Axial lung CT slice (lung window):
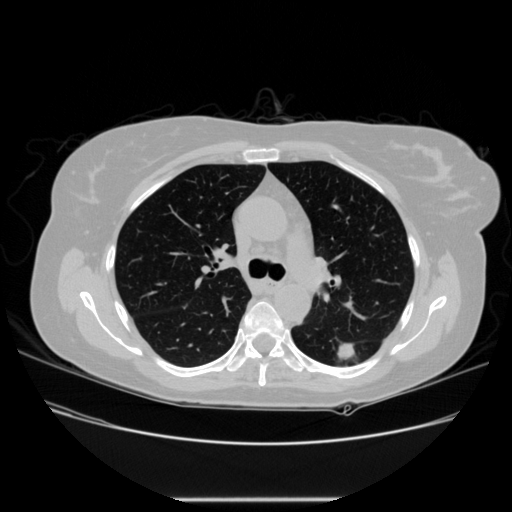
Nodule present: yes
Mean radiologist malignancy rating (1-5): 4.75